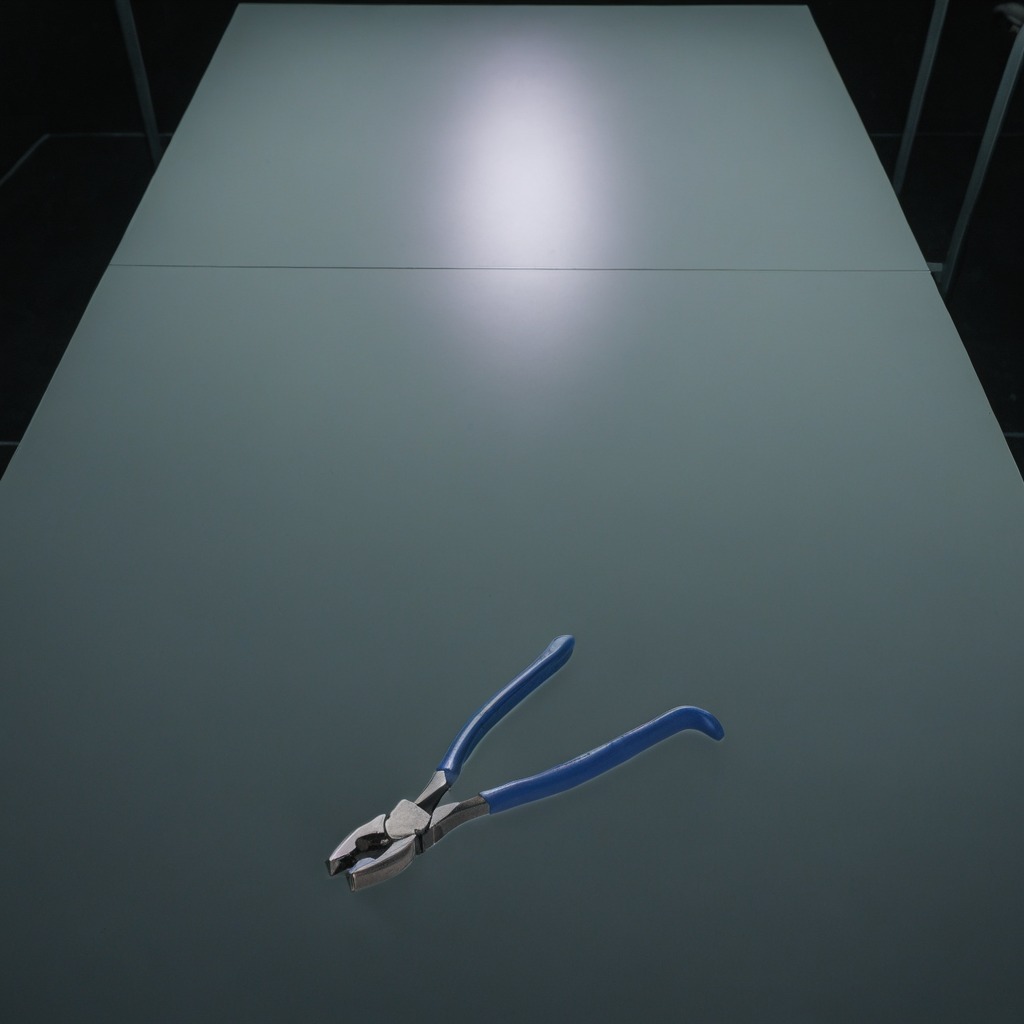
A plier lying on a clean empty table in a railway signal maintenance room lit by harsh overhead fluorescents photorealistic surface textures crisp shadows high dynamic range